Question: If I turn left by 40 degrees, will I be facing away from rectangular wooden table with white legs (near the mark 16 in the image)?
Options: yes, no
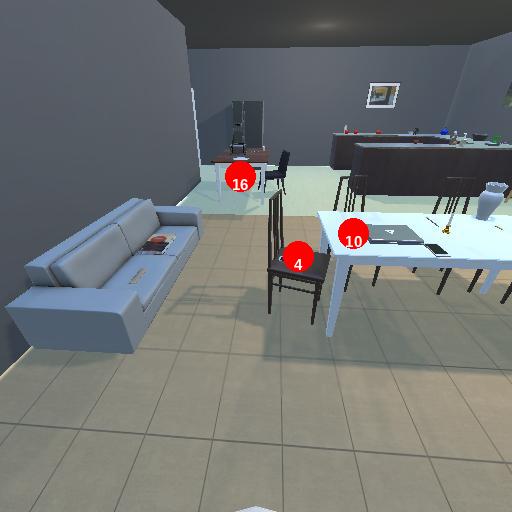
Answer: yes